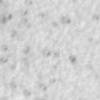
Label: no_change